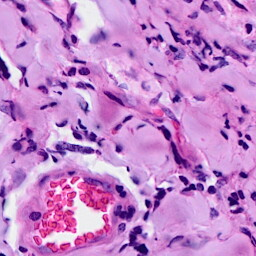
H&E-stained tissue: Breast